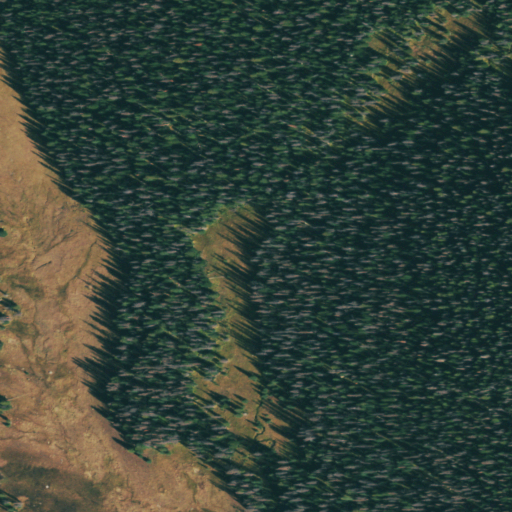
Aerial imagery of plain(s) in Colorado named Long Meadows containing evergreen forest, woody wetlands, grassland, and shrub